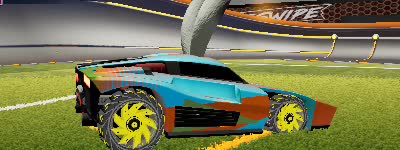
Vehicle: breakout